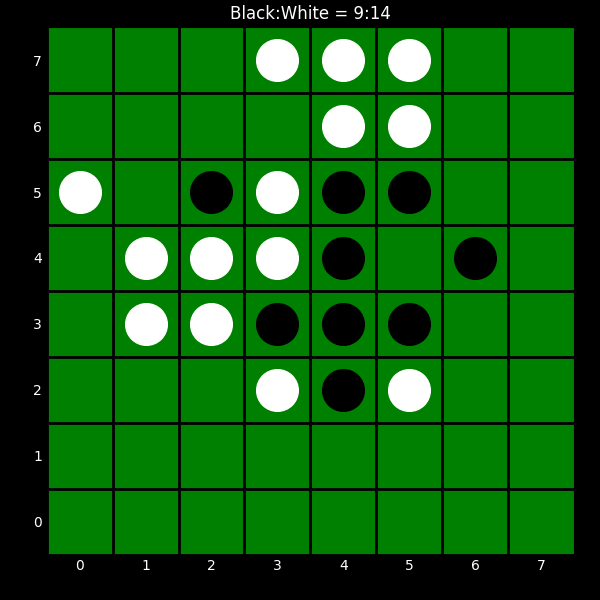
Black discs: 9
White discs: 14